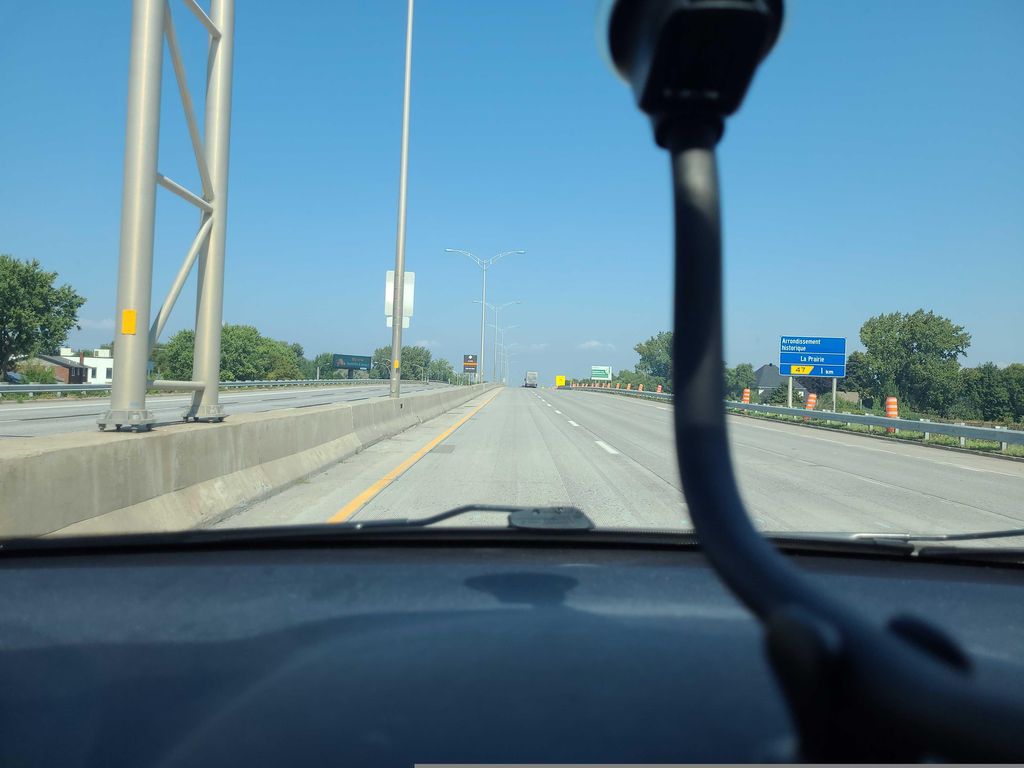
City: montreal